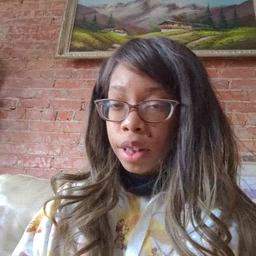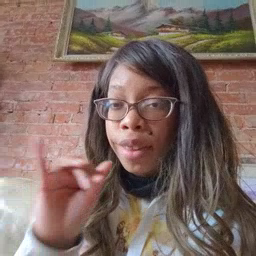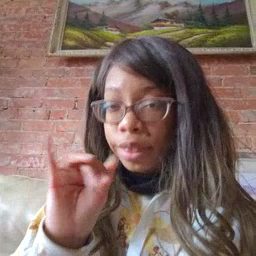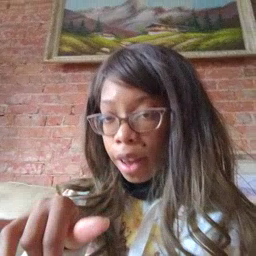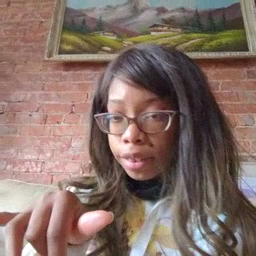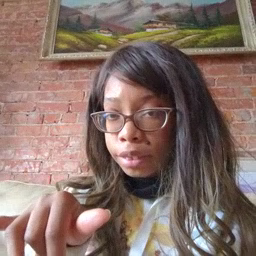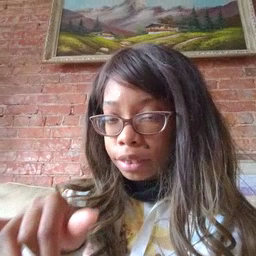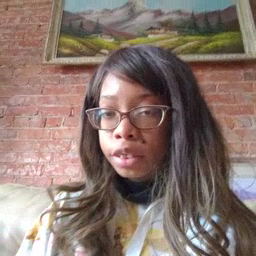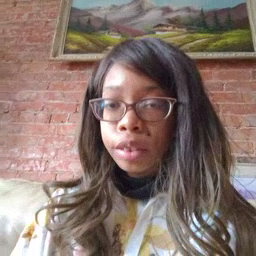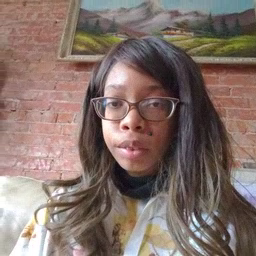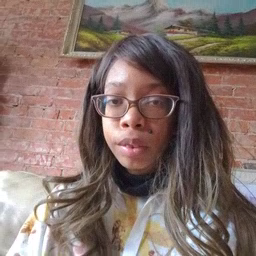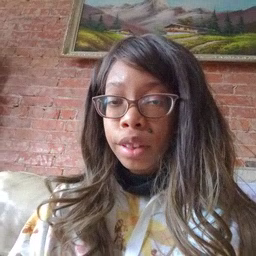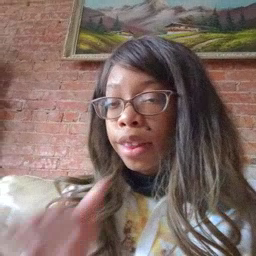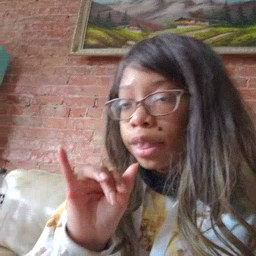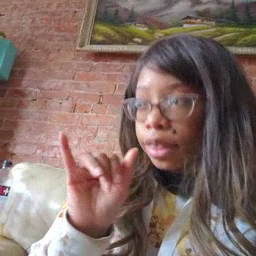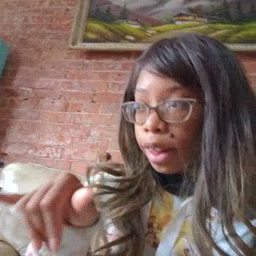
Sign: that